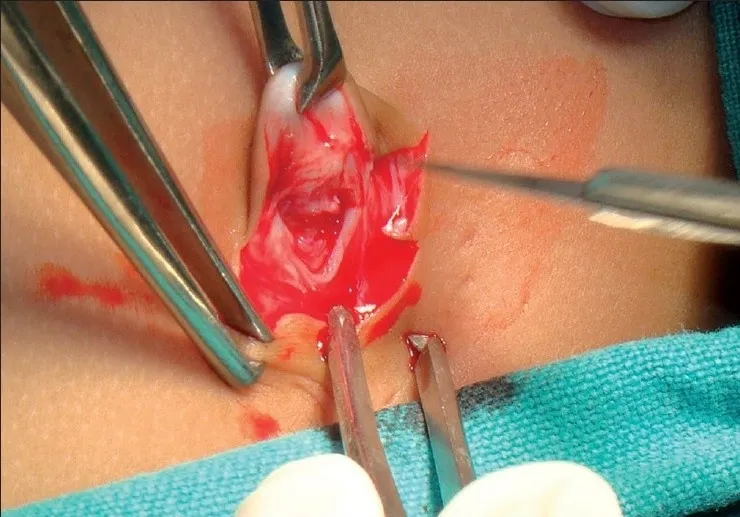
Single transumbilical incision.
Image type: medical_photograph (other_medical_photograph)